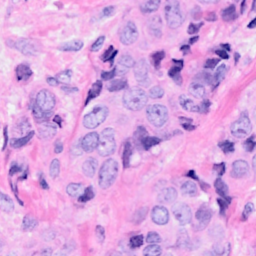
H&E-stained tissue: Breast